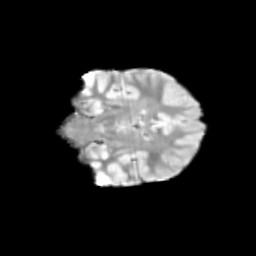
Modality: T2w
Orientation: coronal
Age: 10
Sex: female
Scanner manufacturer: siemens
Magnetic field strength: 3 T
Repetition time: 3.8 s
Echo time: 0.07 s